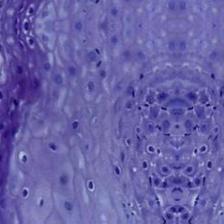
Diagnosis: Normal